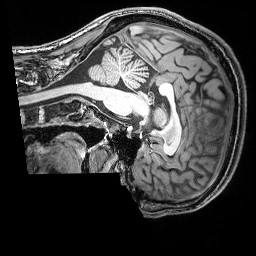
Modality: T1w
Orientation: sagittal
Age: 28
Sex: male
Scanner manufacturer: siemens
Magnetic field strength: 3 T
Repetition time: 2.53 s
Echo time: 0.00388 s